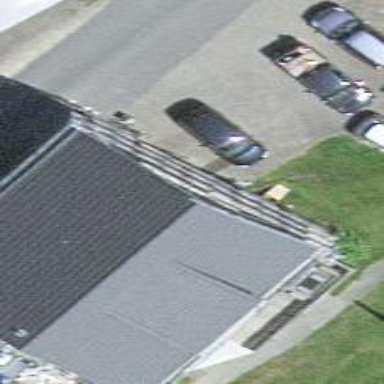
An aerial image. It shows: Building.